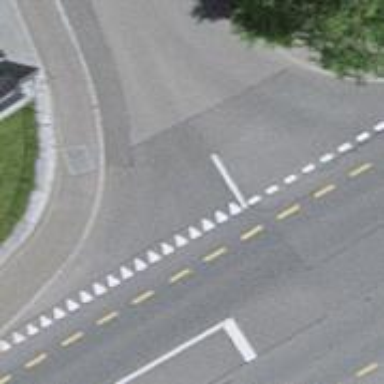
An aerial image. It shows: Road with "give way" sign.